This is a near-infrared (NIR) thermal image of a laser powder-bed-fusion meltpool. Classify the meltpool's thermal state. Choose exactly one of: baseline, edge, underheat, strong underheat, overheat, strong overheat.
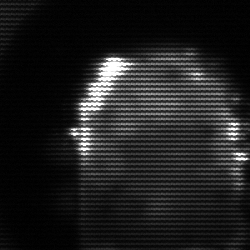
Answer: baseline